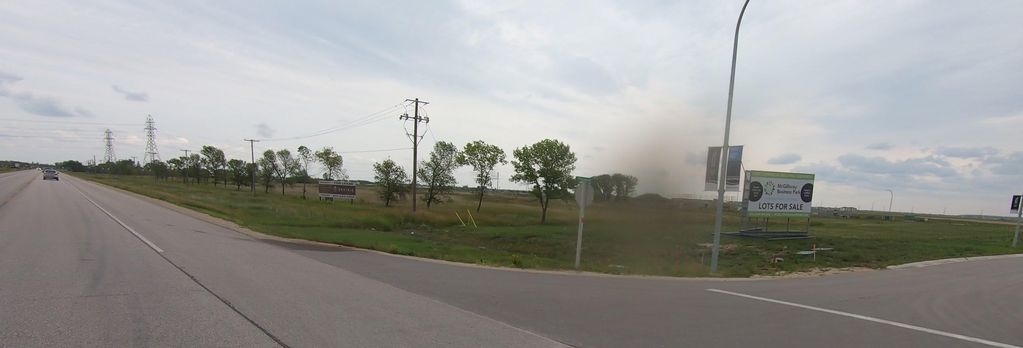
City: winnipeg